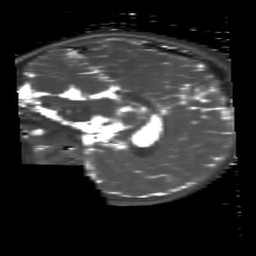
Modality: T2map
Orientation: sagittal
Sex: female
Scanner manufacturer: siemens
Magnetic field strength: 3 T
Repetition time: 4 s